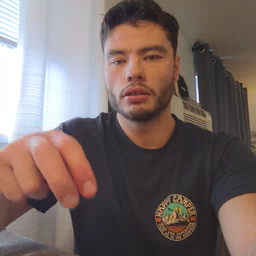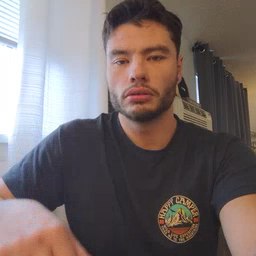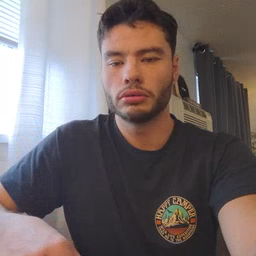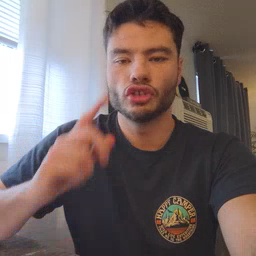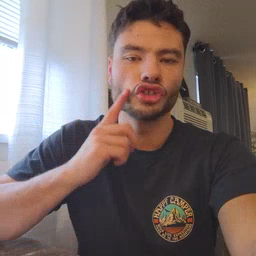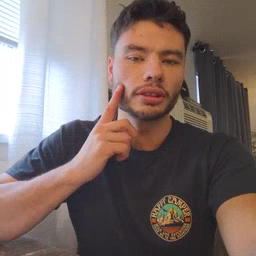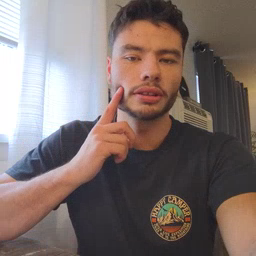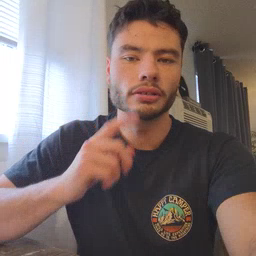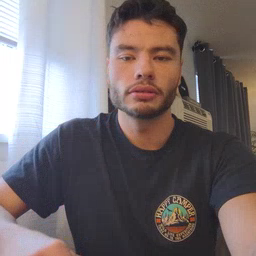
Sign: cheek